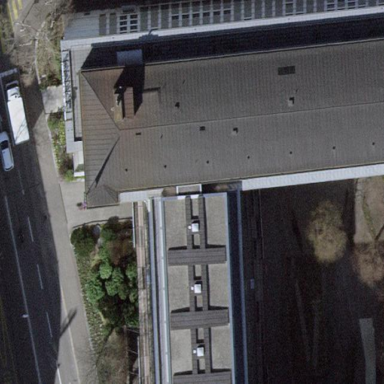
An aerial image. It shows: Commercial building with flat roof.